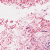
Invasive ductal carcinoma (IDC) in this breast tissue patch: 0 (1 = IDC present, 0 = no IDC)